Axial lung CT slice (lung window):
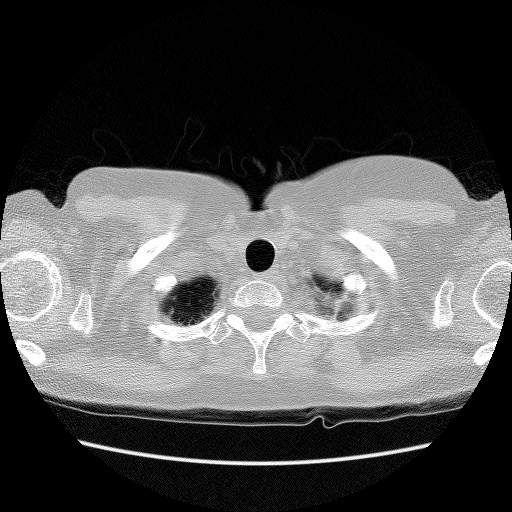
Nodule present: no